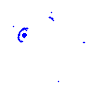
Particle: kaon